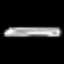
Label: pencil